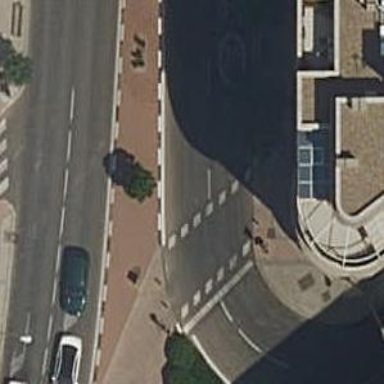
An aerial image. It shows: Road with traffic signals at crossing.